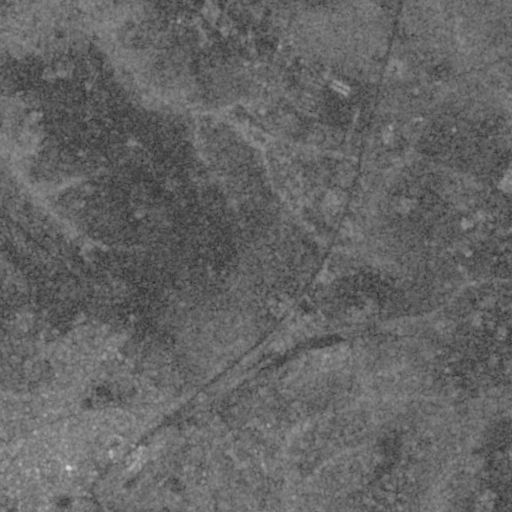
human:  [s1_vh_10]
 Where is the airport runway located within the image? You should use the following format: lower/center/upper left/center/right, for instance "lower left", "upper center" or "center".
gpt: The airport runway is located in the center left of the image.
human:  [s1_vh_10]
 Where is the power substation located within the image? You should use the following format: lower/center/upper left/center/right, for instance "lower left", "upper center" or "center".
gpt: The power substation is located in the lower center of the image.
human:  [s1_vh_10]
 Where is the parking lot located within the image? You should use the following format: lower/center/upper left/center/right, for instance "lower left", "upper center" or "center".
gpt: There is no parking lot in the image.

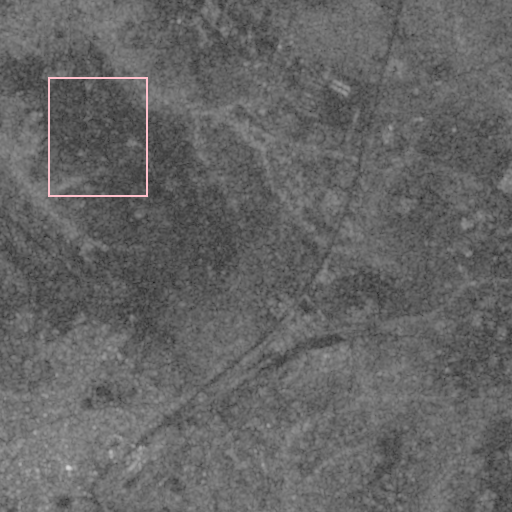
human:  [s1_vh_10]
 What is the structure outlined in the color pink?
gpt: There is no pink outline.
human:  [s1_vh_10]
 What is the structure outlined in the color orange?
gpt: There is no structure outlined in orange.